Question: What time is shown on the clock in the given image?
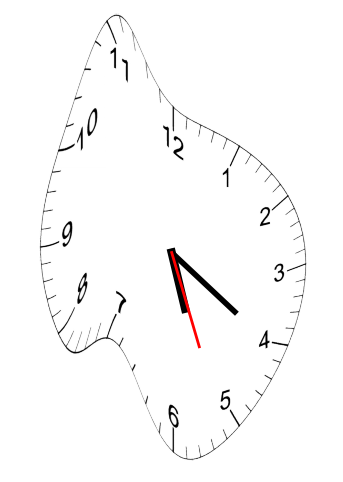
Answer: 05:20:26